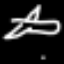
Label: airplane